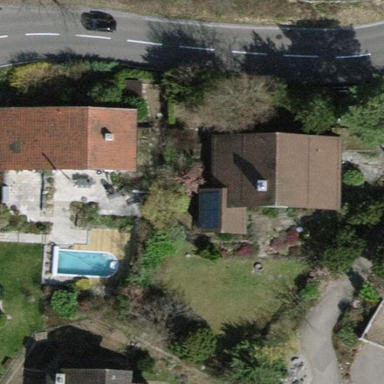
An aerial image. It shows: Detached building.